Question:
I have tried using FrameLayout but it doesnt solve my problem.
I want this control to be adaptable to different texts and different images. Please help.
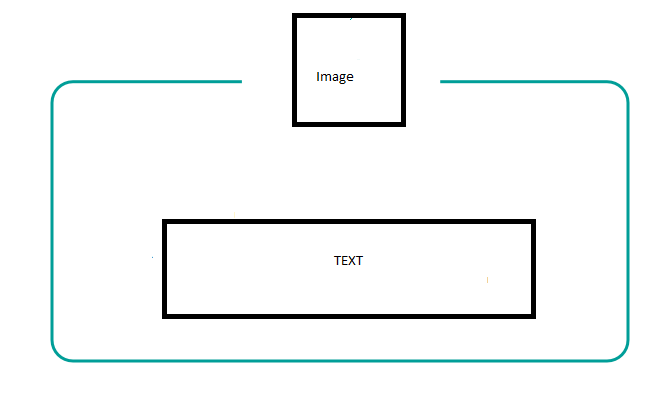
Answer: Use a 9 patch image as the background of a 'Button' or 'ImageButton'. Read more on 9 patches:
<URL>
<URL>